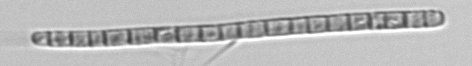
Label: Trichodesmium